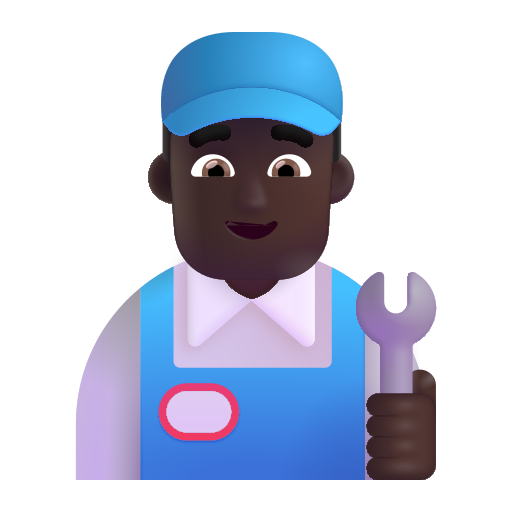
man mechanic color dark